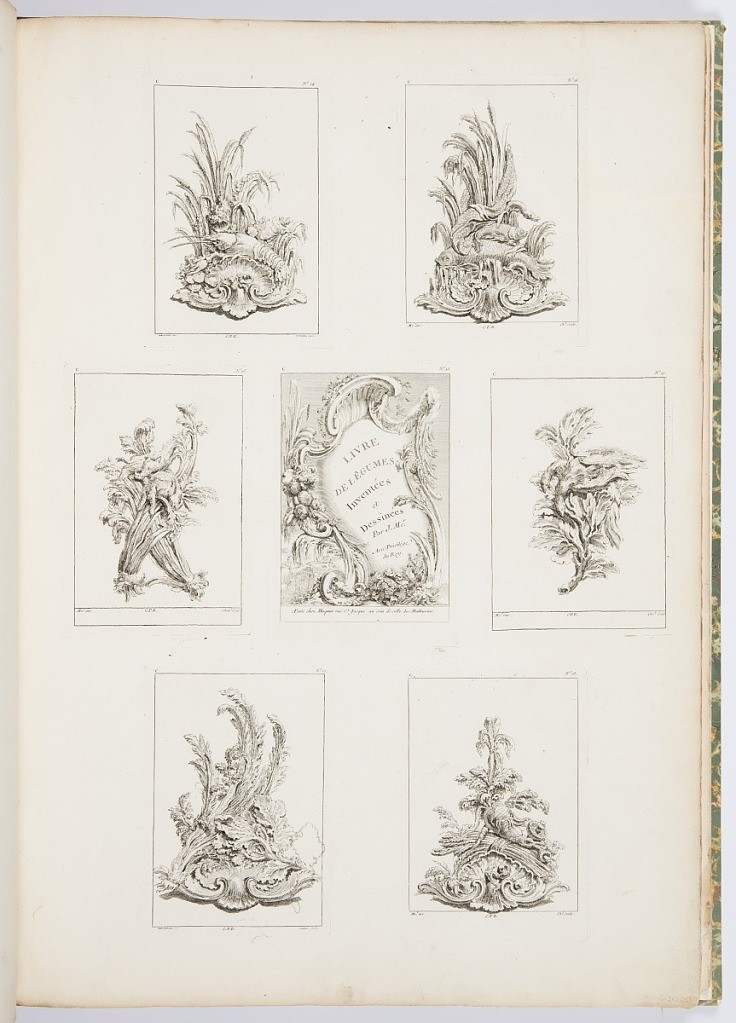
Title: Ornament Design with Wheat and Acanthus Leaves over Shell, from Livre des Legumes [Series of Vegetable Ornament], pl. 17 in Oeuvre de Juste-Aurèle Meissonnier
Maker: Juste-Aurèle Meissonnier, French, b. Italy, 1695–1750
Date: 1748
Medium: Etching on off-white laid paper
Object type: Print
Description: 1921-6-212-9-a: A crayfish lies over a shell cartouche and in fron...;     1921-6-212-9-b: Two Fish and a snake (?) lie above a shell fountai...;     1921-6-212-9-c: A rabbit and a bird (up-side down) lay over two cr...;     1921-6-212-9-d: Cartouche framed with leaves and vegetables and ti...;     1921-6-212-9-e: Two birds lie on top of a branch of acanthus leave...;     1921-6-212-9-f: Curving acanthus leaves lie on top of shell.50;     1921-6-212-9-g: Six plates depicting different vegetables. At cent...